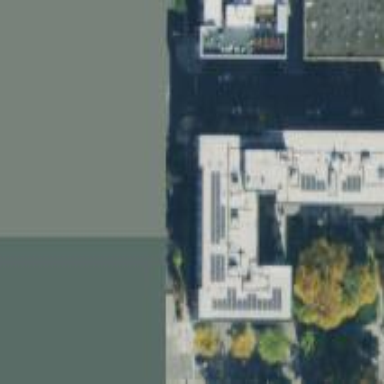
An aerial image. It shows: Dormitory building.